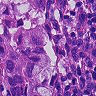
Metastatic tissue present: yes